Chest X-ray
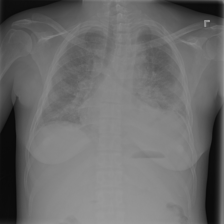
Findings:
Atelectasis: negative
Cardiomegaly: negative
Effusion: positive
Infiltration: positive
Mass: negative
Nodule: negative
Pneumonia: negative
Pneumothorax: negative
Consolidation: negative
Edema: positive
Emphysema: negative
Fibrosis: negative
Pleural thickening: negative
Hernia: negative